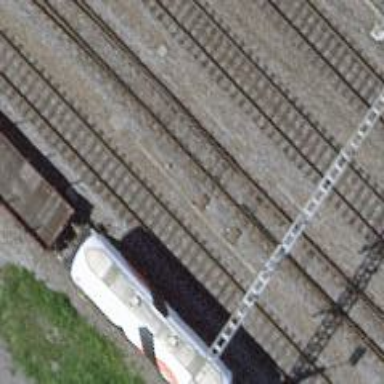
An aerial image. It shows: Railway switch.